Question: Hi! i try to learn Asp.net MVC.i created a sample application to learn it. But press f5 return server error. Where do l make a mistake? where is the problem? there is a navigator bar Home/About/Product . if i press Product, error return to me.

'''
using System;
using System.Collections.Generic;
using System.Linq;
using System.Web;
using System.Web.Mvc;
using MvcApplication1.Models.Db;
namespace MvcApplication1.Controllers
{
public class ProductsController : Controller
{
//
// GET: /Products/
public ActionResult GetAll()
{
using (var ctx = new MyDbEntities())
{
ViewData["Products"] = ctx.Products;
return View();
}
}
}
}
'''
'''
<%@ Page Title="" Language="C#" MasterPageFile="~/Views/Shared/Site.Master" Inherits="System.Web.Mvc.ViewPage<MvcApplication1.Models.Db.Product>" %>
<%@ Import Namespace="MvcApplication1.Models.Db" %>
<%@ Import Namespace="MvcApplication1.Controllers" %>
<asp:Content ID="Content1" ContentPlaceHolderID="TitleContent" runat="server">
ProductDetail
</asp:Content>
<asp:Content ID="Content2" ContentPlaceHolderID="MainContent" runat="server">
<h2>ProductDetail</h2>
<ul>
<% foreach (var m in (IEnumerable<Products>)ViewData["Products"])
{ %>
<li><%= m.ProductName %></li>
<% } %>
</ul>
</asp:Content>
'''
'''
<div id="menucontainer">
<ul id="menu">
<li><%: Html.ActionLink("Home", "Index", "Home")%></li>
<li><%: Html.ActionLink("About", "About", "Home")%></li>
<li><%: Html.ActionLink("Product", "ProductDetail", "Product")%></li>
</ul>
</div>
'''
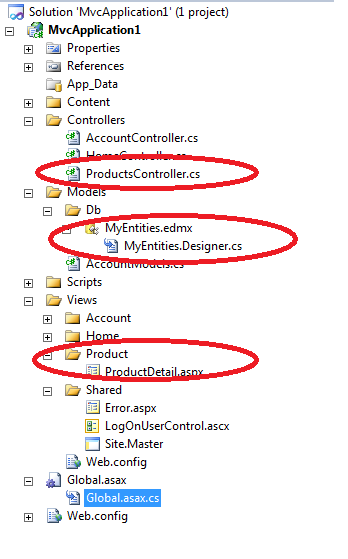
Answer: '''
<%: Html.ActionLink("Product", "ProductDetail", "Product")%>
'''
the action name ProductDetail is not in your controller you have GetAll action name
u need
'''
public ActionResult ProductDetail()
{
using (var db = new NorthwindEntities())
{
return View(db.Products.ToList());
}
}
'''